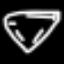
Label: diamond